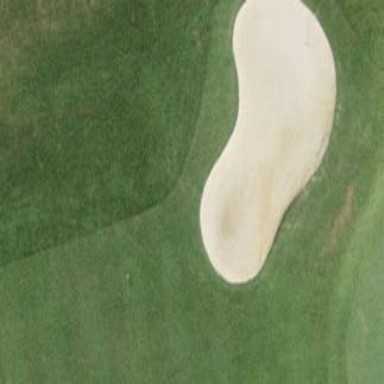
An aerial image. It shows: Golf bunker filled with natural sand.